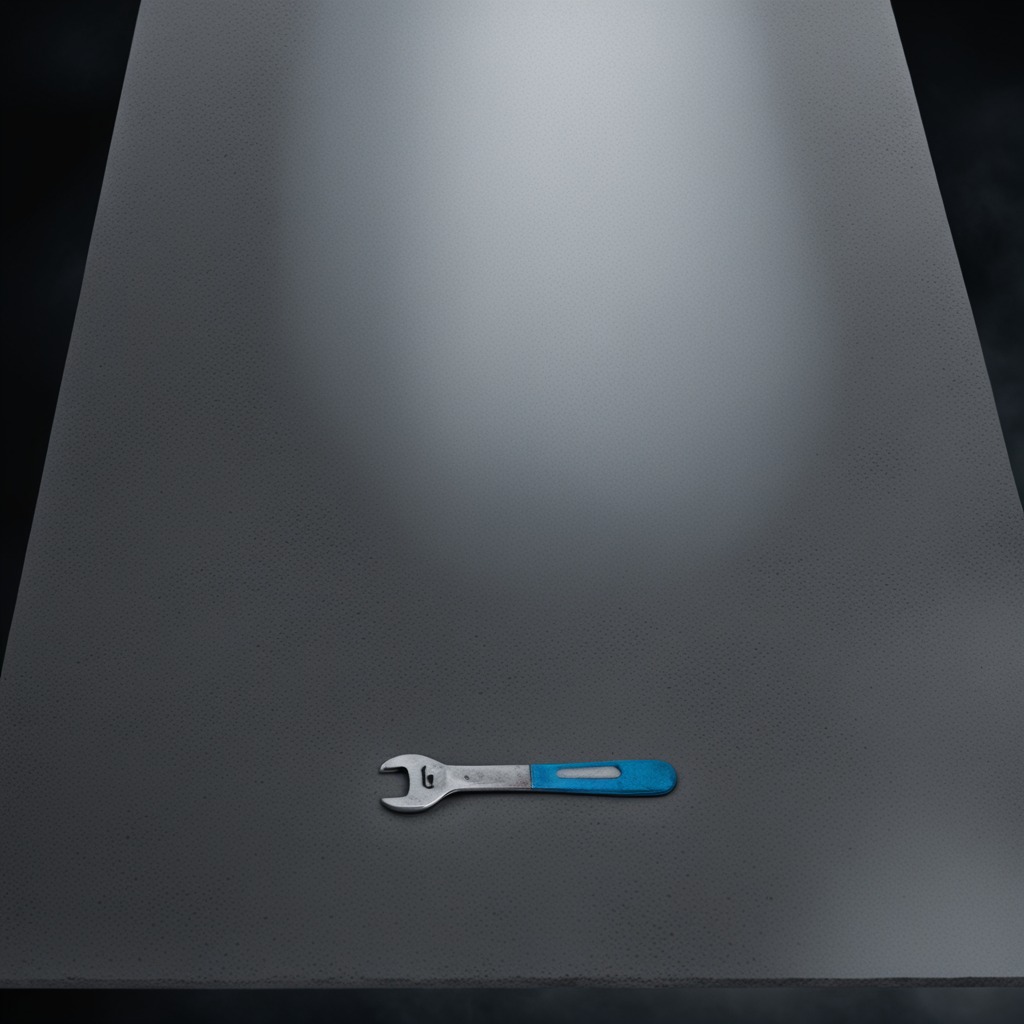
A wrench is lying on a clean granite table inside a workshop at night dim ambient light soft shadows worn but